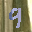
Label: 9